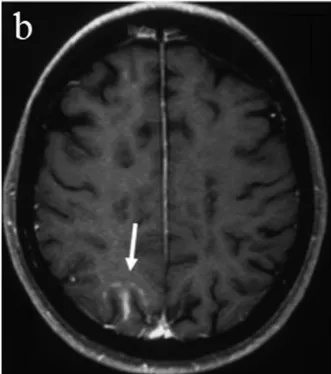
Mild contrast enhancement (arrow.
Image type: radiology (mri)